高三 · 代数
已知 $f^{\prime}(x)$ 是函数 $y=f(x)$ 的导函数, 定义 $f^{\prime \prime}(x)$ 为 $f^{\prime}(x)$ 的导函数,

所有的三次函数 $f(x)=a x^{3}+b x^{2}+c x+d(a \neq 0)$ 都有拐点, 且都有对称中心, 其拐点就是对称中心,设 $g(x)=x^{3}-a x^{2}+b x-5$, 若点 $(1-3)$ 是函数 $y=g(x)$ 的“拐点”也是函数 $g(x)$ 图像上的点,则 $\int_{a}^{b}\left(\sqrt{1-(x-3)^{2}}+e^{x-3}\right) d x=$
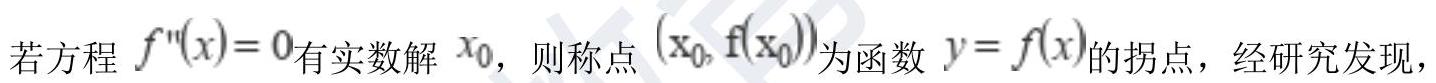
答案: $2 \pi$
解析: 答案: $2 \pi$

【解析】 因为 $\int_{-2}^{2}\left(\sin x+\sqrt{4-x^{2}}\right) d x=\int_{-2}^{2} \sin x d x+\int_{-2}^{2} \int_{-2}^{2} \sqrt{4-x^{2}} d x=0+2 \pi=2 \pi$故答案为 $2 \pi$.

【分析】根据定积分的四则运算和几何意义求定积分.